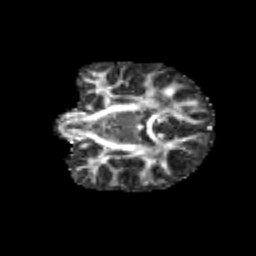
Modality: FA
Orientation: coronal
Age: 10
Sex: male
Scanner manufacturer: siemens
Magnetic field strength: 3 T
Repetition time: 3.8 s
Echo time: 0.07 s